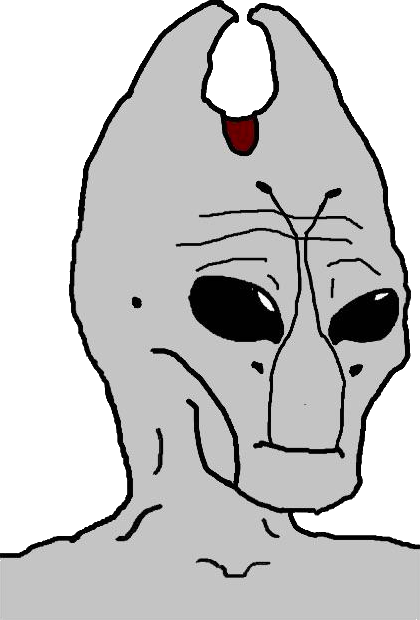
Label: 5_Alien